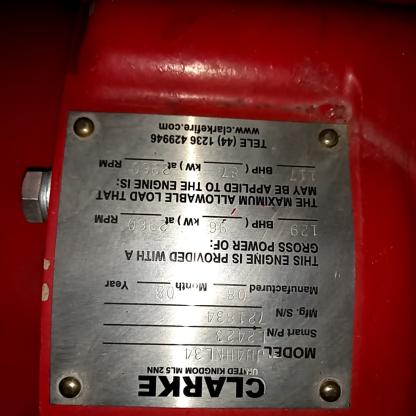
Klasa: tabliczka-znamionowa